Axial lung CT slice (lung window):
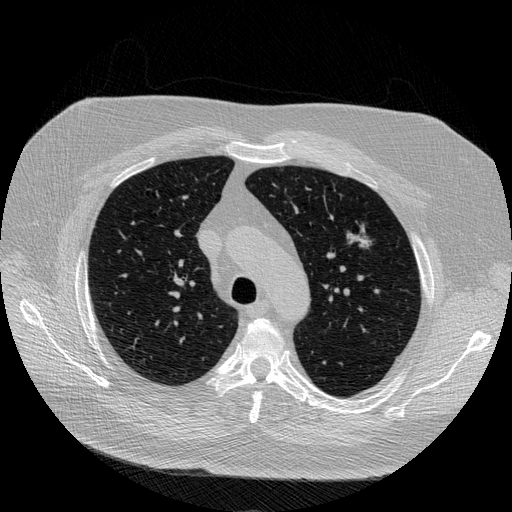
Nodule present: yes
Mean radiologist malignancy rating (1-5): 5